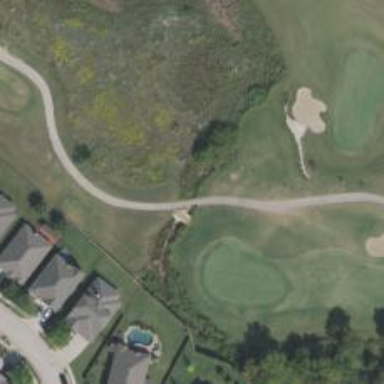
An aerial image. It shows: Service road used as golf cart path.